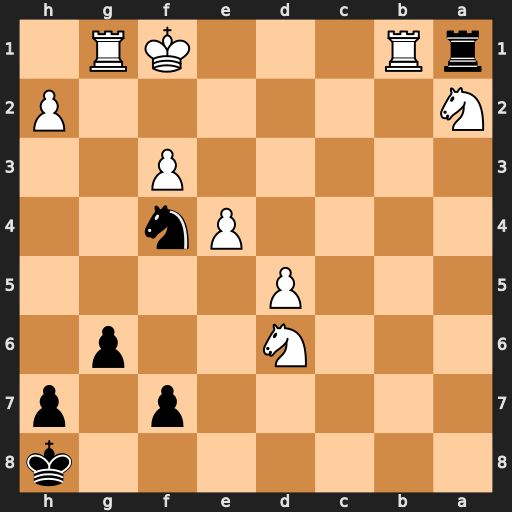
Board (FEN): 7k/5p1p/3N2p1/3P4/4Pn2/5P2/N6P/rR3KR1
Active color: b
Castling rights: -
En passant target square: -
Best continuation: Rxb1+ Kf2 Nh3+ Kg2 Nxg1